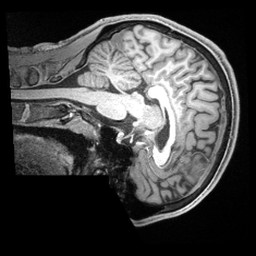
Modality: T1w
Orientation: sagittal
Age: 24
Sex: male
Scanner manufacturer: siemens
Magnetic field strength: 3 T
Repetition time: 2.4 s
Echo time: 0.00226 s